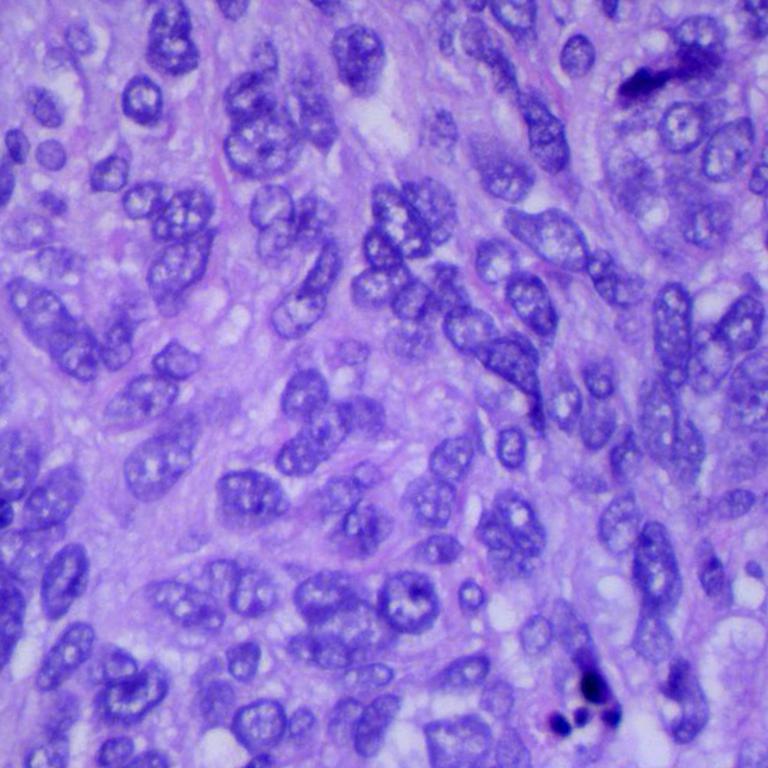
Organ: lung
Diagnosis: squamous carcinomas